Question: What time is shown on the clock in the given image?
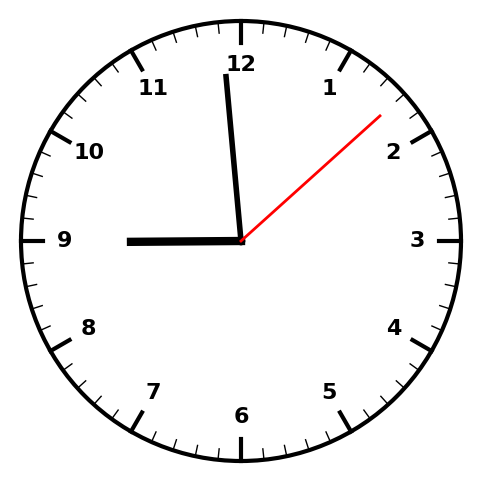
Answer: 08:59:08